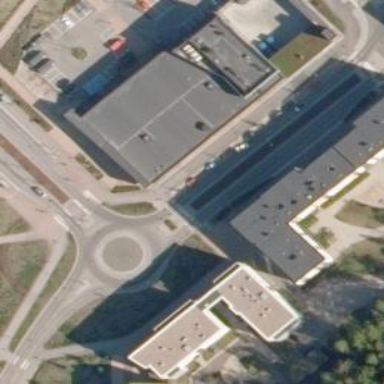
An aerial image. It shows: Tertiary road with asphalt surface leading to roundabout.